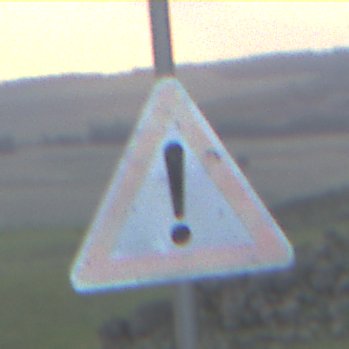
Verkehrszeichen: Gefahrenstelle
Umgebung: Outdoor, Nature
Tageszeit: SunriseSunset
Wetter: PartlyCloudy
Licht: Natural
Jahreszeit: NotSpecified
Kontrast: LowContrast